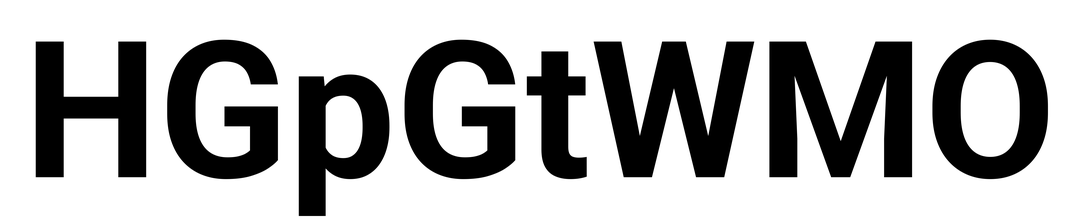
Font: Roboto_Bold